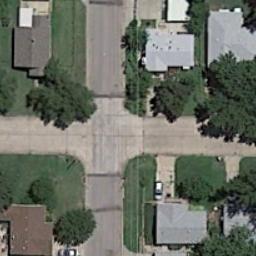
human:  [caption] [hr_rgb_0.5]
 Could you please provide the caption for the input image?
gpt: There are many trees near the intersection .

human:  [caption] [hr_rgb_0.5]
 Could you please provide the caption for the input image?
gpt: There are some cars at the intersection on the right .

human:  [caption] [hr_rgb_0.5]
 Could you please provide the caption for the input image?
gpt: There are many buildings and many trees around the intersection .

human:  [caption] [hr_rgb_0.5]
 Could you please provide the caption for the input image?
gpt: An intersection without cars located in a residential area with some green areas .

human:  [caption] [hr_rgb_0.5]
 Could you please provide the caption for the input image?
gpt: There are some gray buildings and green trees around the intersection .